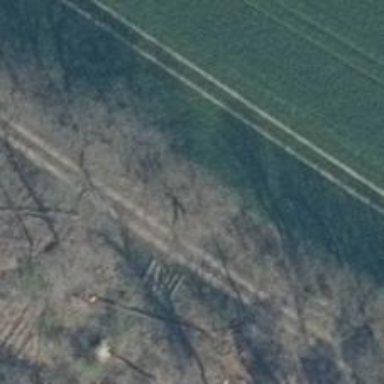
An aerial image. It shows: Ground track with tracktype of grade4.